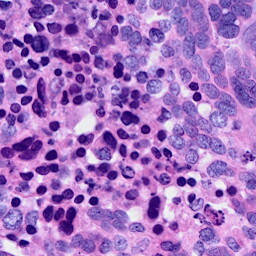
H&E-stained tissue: Ovarian